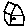
Label: house